Field crop: maize
Growth stage: 2
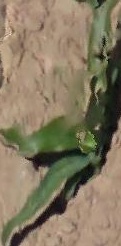
Species: maize